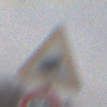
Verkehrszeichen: AmphibienwanderungLinks
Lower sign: Geschwindigkeit50
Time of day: Midday
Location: Outdoor (RoadRail)
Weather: Overcast
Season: NotSpecified
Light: Natural